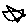
Label: star